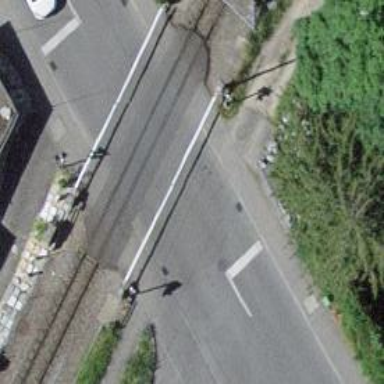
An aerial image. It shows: Level crossing with double half barrier.